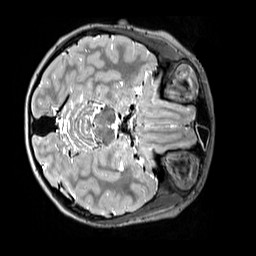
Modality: T2w
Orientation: axial
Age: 9
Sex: male
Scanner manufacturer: siemens
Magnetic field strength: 3 T
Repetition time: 3.2 s
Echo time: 0.408 s